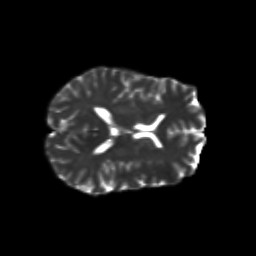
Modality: T2w
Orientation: axial
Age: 43
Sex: female
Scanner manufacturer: siemens
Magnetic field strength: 3 T
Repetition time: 8.6 s
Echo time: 0.095 s